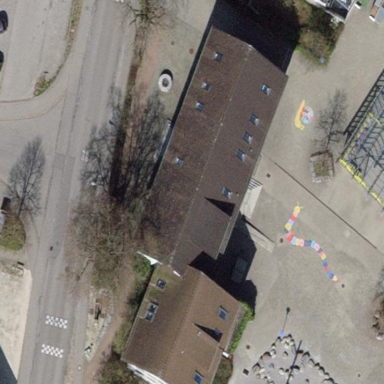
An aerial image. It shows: School building.